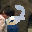
Label: 2